Question: I uploaded an image of my java application below.
Problem:
I'm currently trying to make a login screen with a premade image as the background. I highlighted the actual size the background image which should also be the size of the application window. You can see that the login field is also out of place because its corresponding to the application window.
This is probably because I'm using
'''
Dimension screen = Toolkit.getDefaultToolkit().getScreenSize();
'''
to set the size of the window.
My question is, how do I make the size of my application border the image?

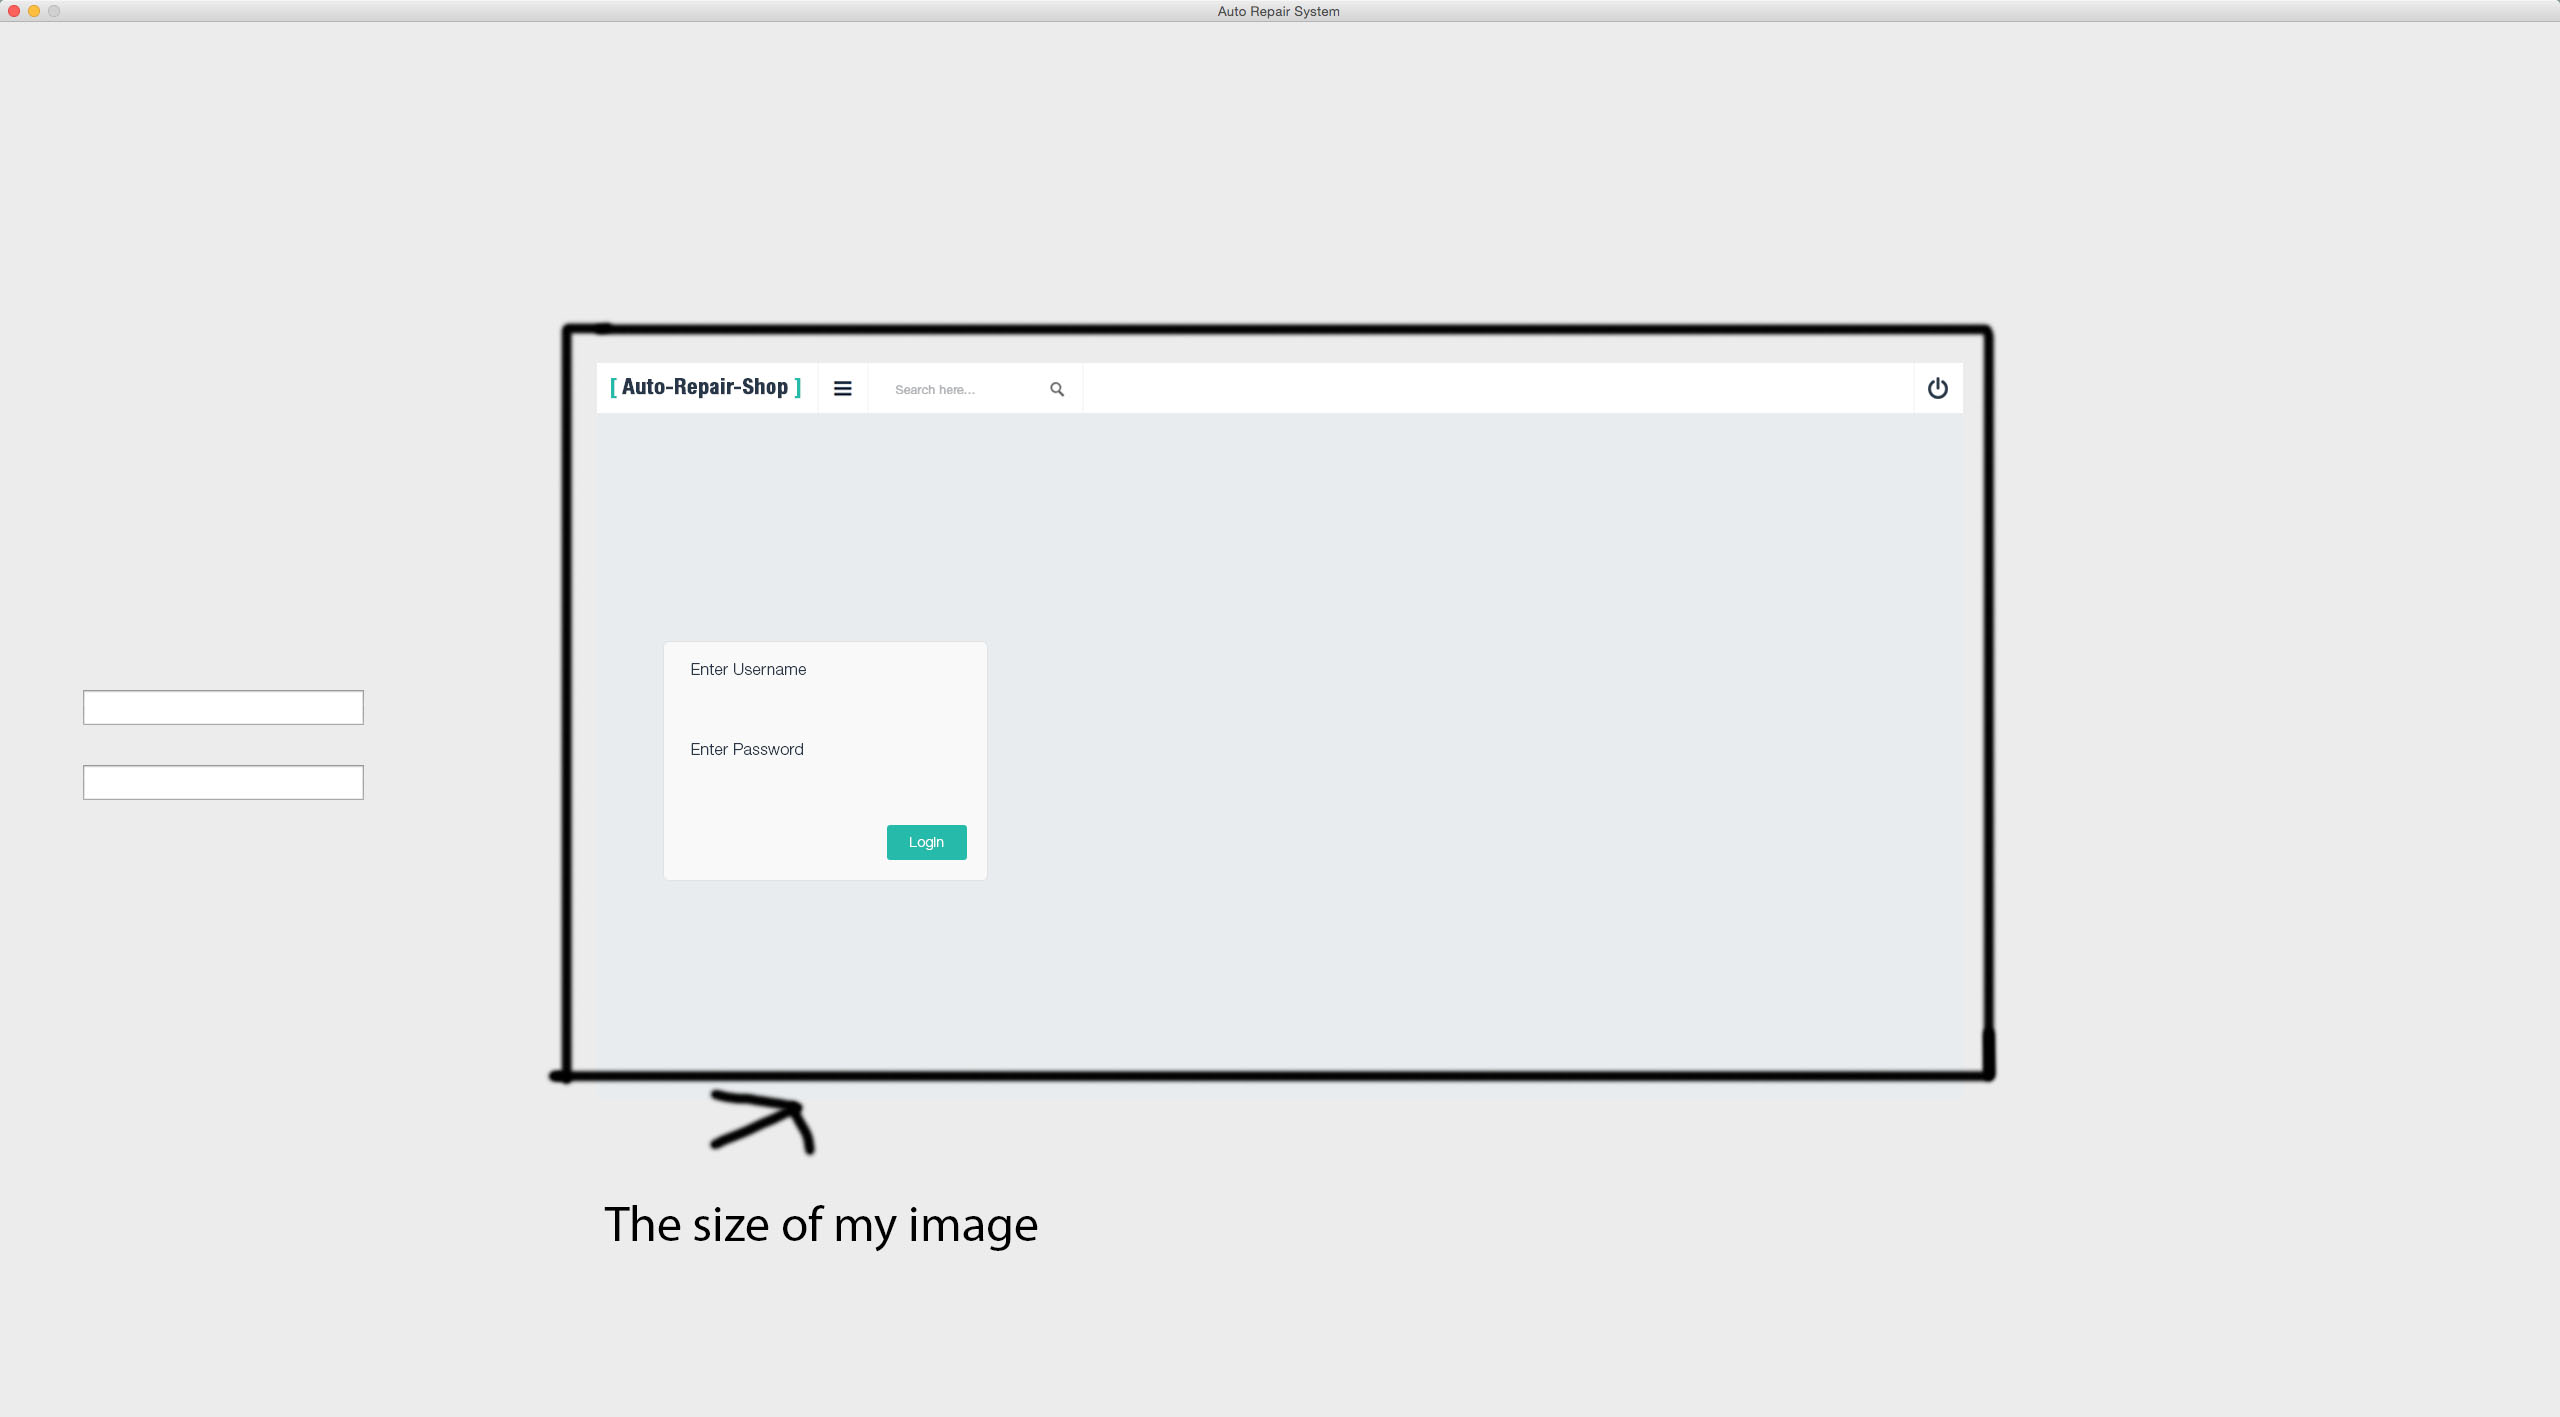
Answer: > How to set the size of my application the same as an image
Add your image to a JLabel using an ImageIcon. Then add the label to the frame and pack() the frame.
You can then set the layout manager of the JLabel and add other components to the label.